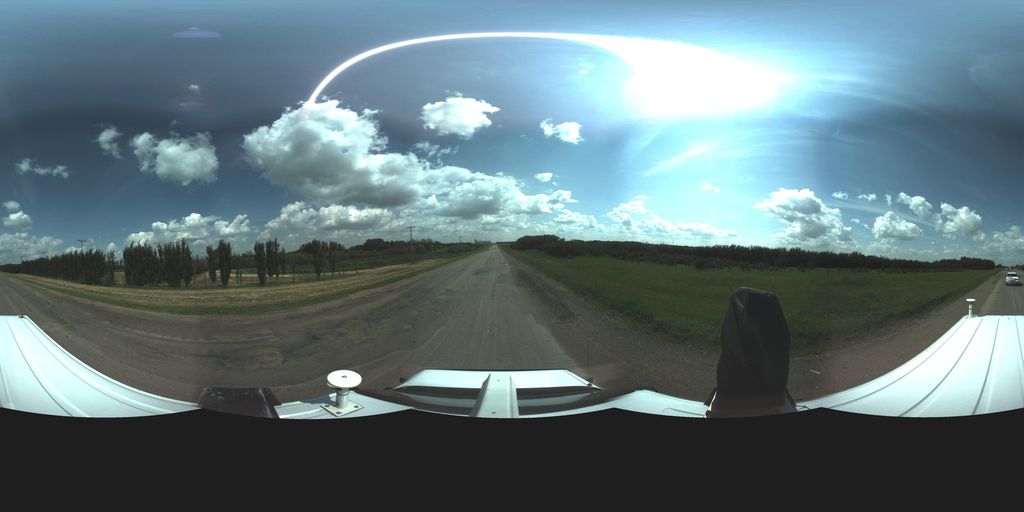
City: saskatoon